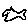
Label: fish